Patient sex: F
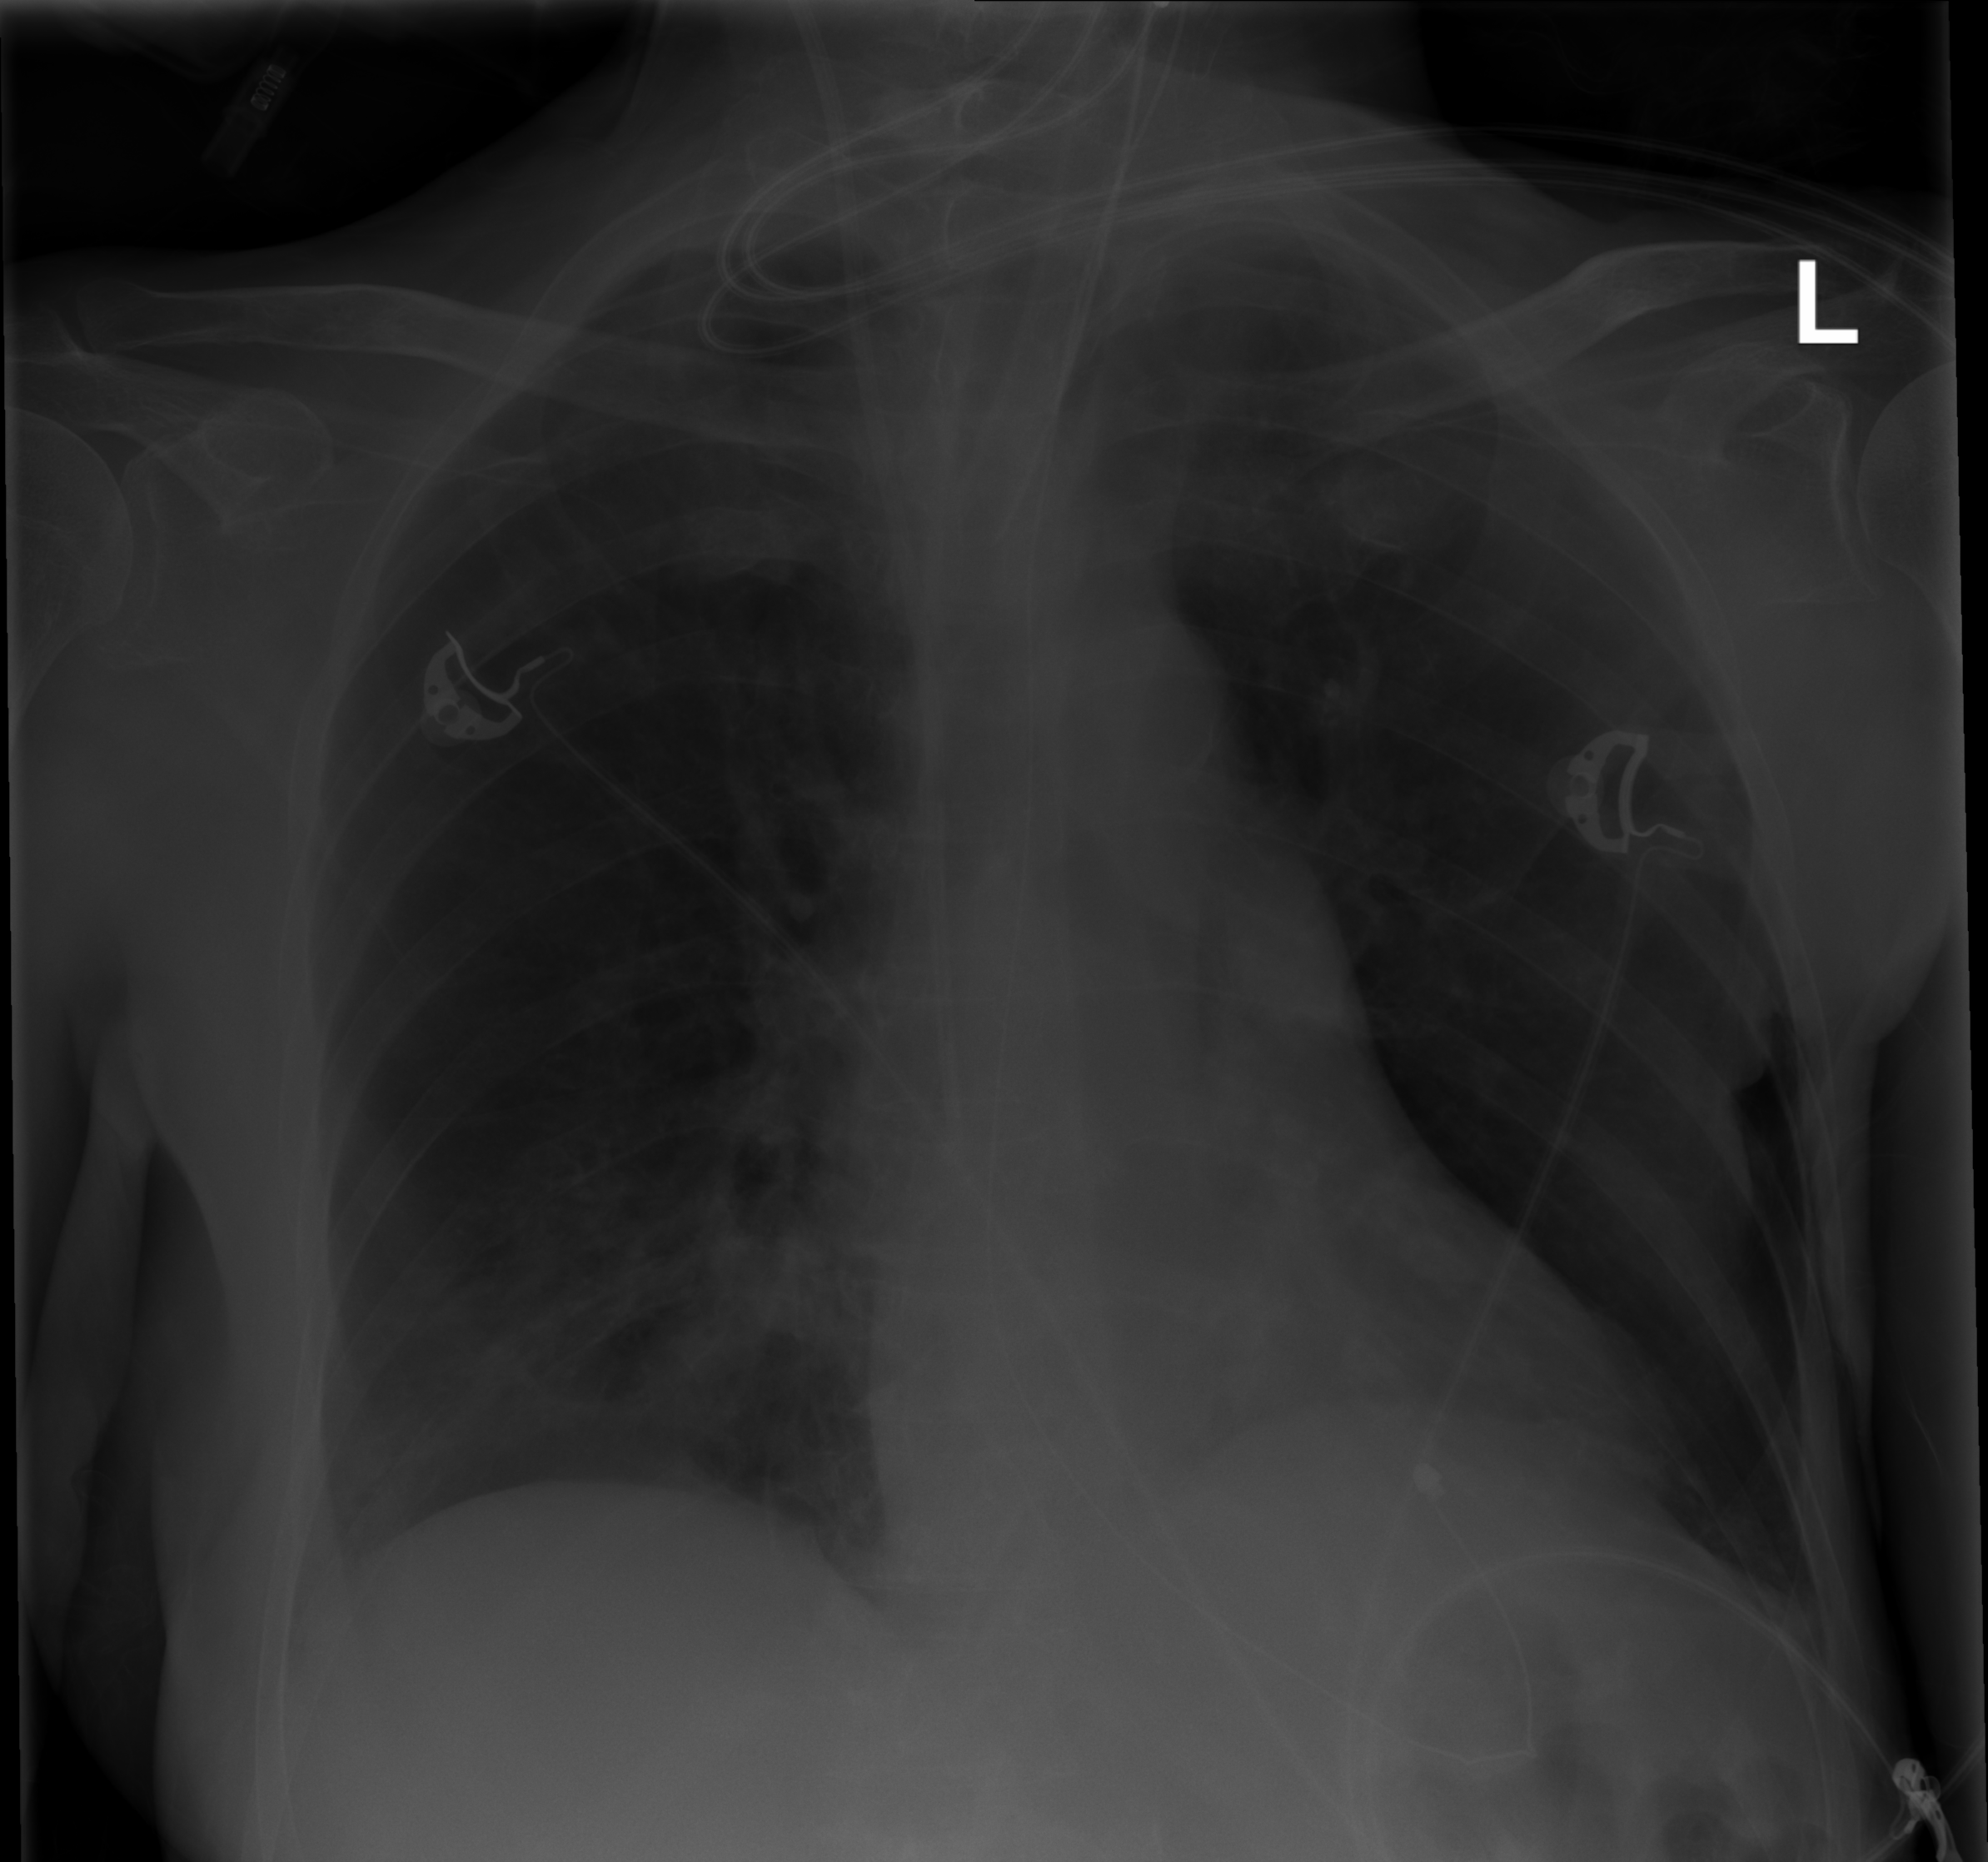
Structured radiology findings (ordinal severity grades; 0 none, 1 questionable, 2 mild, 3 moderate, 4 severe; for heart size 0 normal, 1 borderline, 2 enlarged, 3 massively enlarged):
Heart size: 0
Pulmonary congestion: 2
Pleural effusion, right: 2
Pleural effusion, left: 0
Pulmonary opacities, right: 0
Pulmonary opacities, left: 0
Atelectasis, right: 2
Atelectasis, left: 0